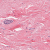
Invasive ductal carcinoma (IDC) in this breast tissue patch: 0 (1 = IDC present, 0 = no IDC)